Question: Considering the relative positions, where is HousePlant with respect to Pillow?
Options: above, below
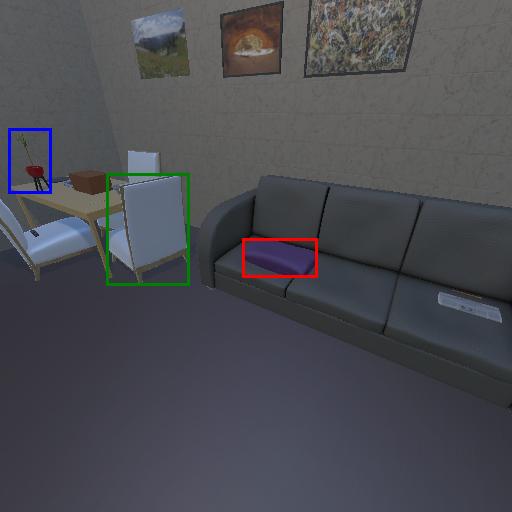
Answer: above